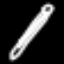
Label: pencil